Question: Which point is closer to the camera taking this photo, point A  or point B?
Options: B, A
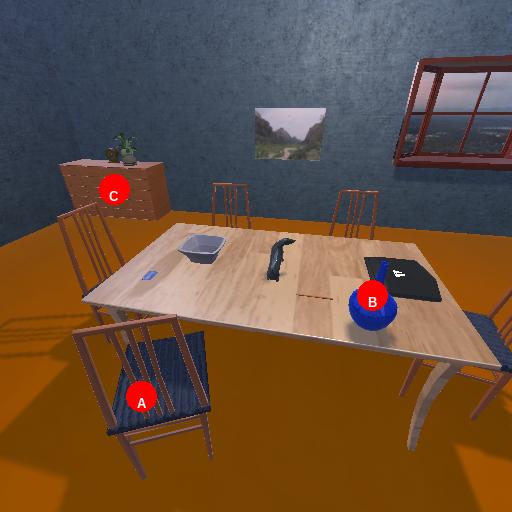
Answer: B